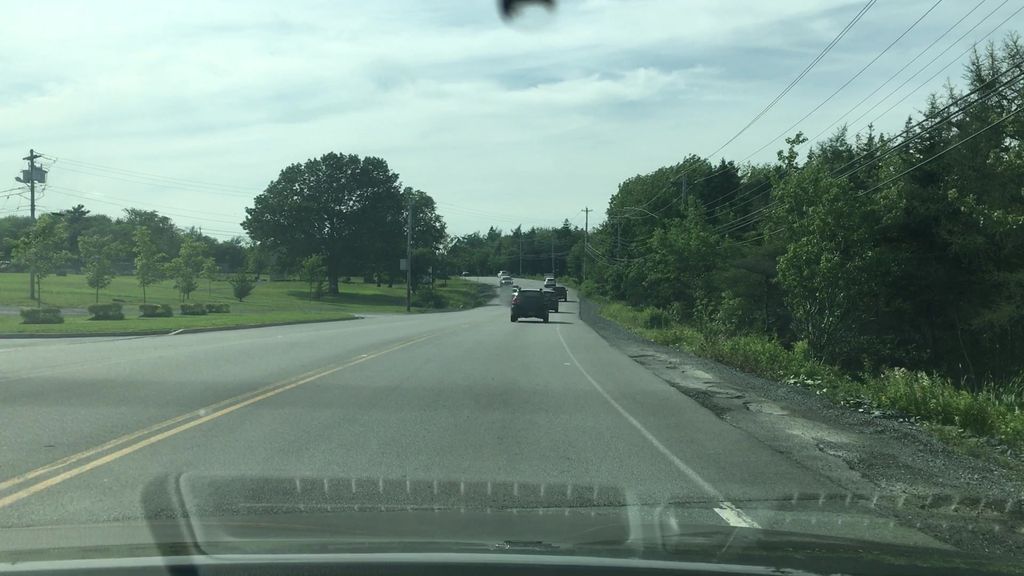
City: halifax